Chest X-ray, AP view. Patient: 62 years old, sex F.
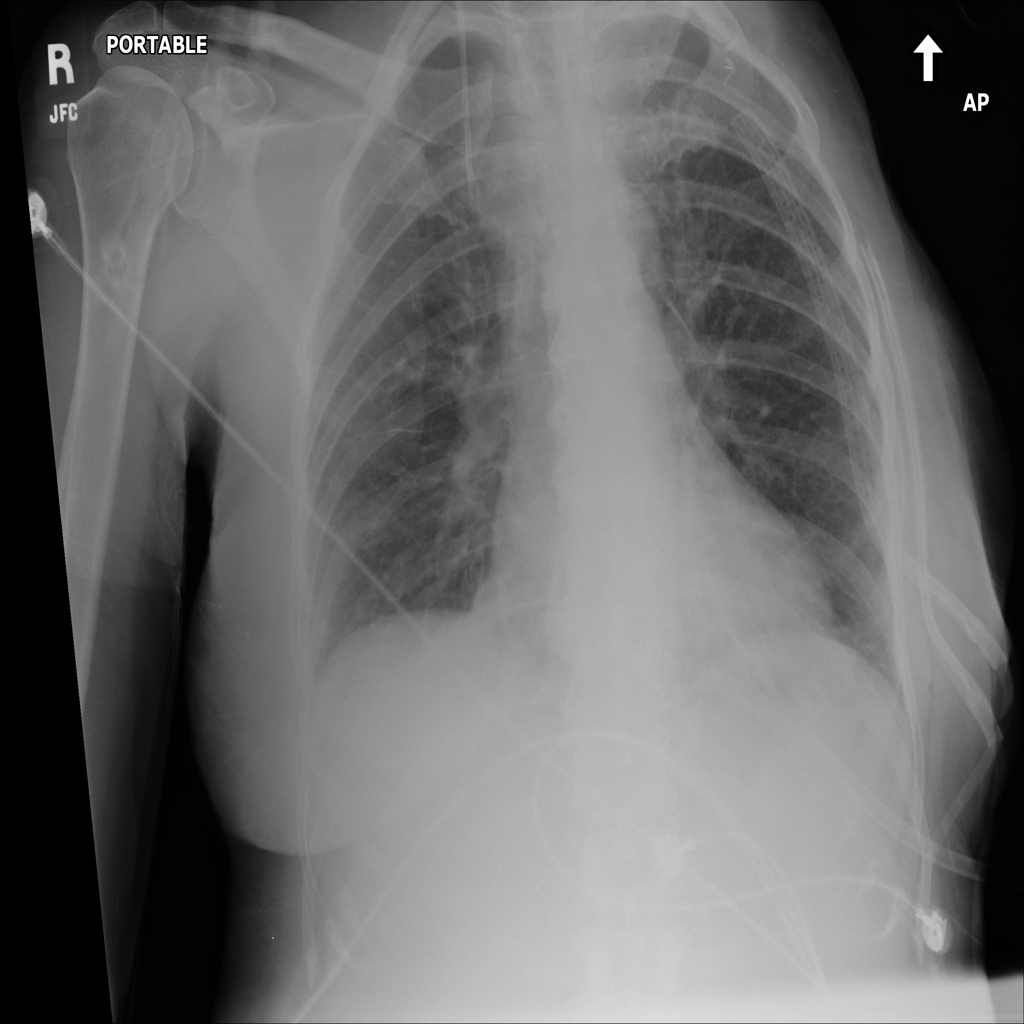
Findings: No Finding